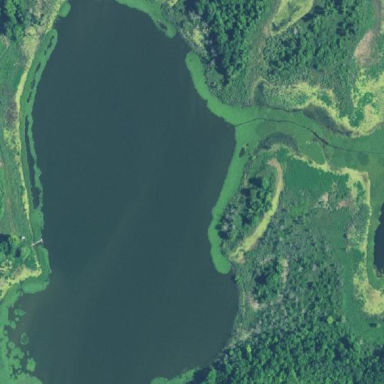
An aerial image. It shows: Serene lake.